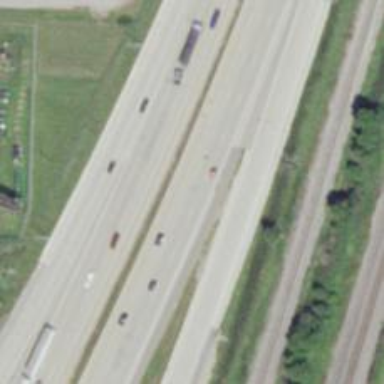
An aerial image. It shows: Motorway.